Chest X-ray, PA view. Patient: 62 years old, sex F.
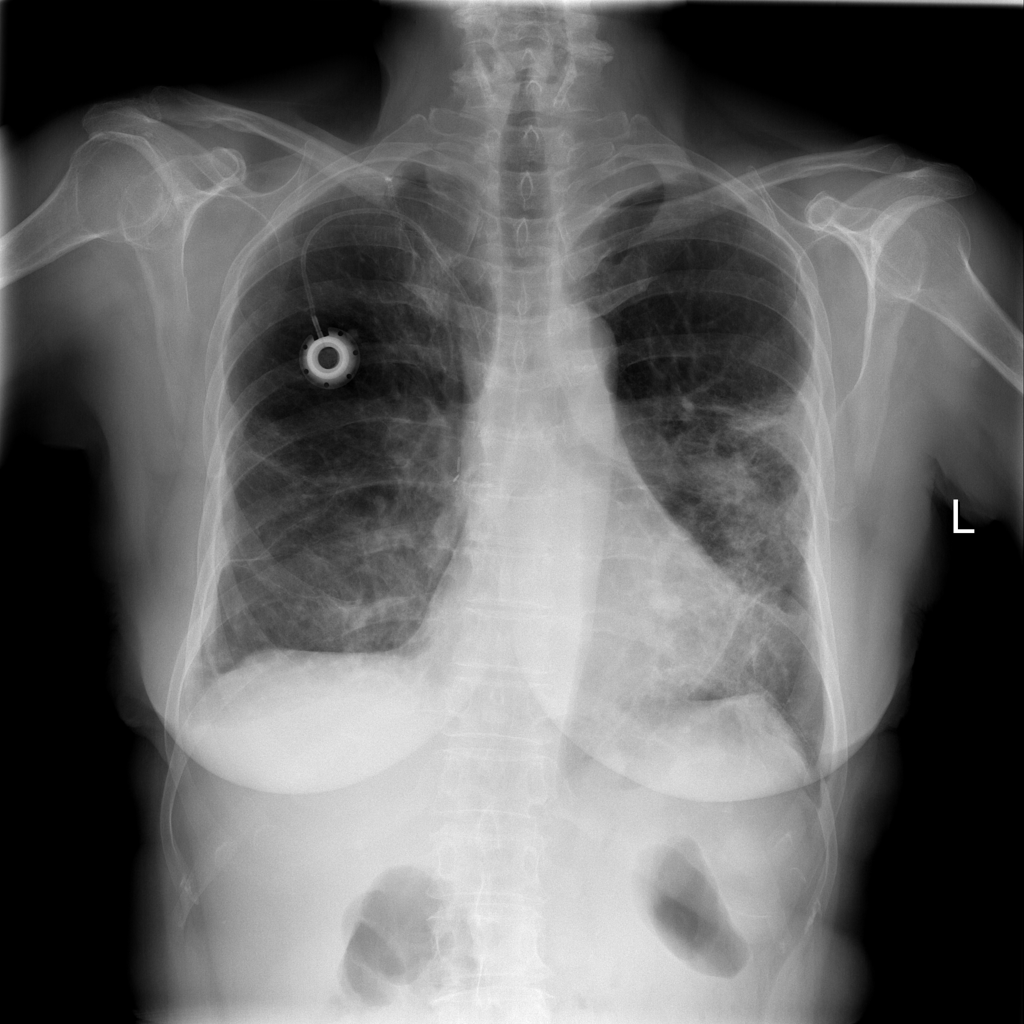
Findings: Infiltration, Nodule